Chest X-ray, AP view. Patient: 37 years old, sex F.
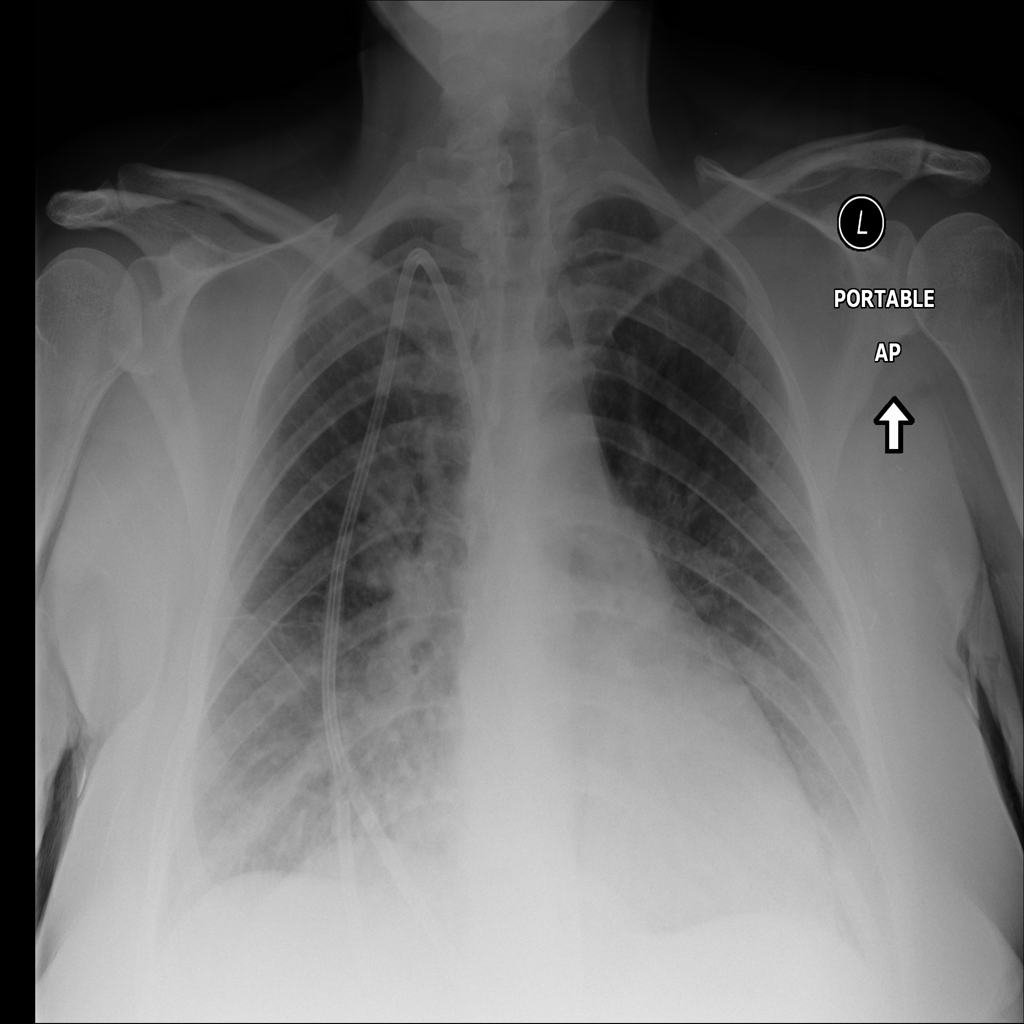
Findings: Edema, Infiltration